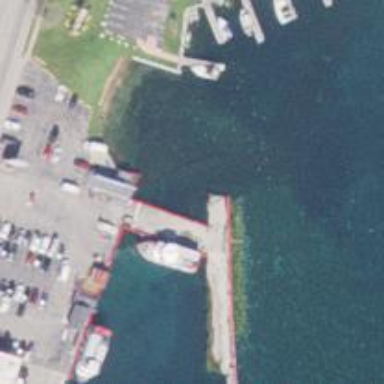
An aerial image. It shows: Ferry mooring location.